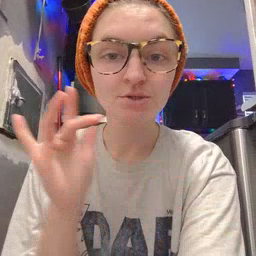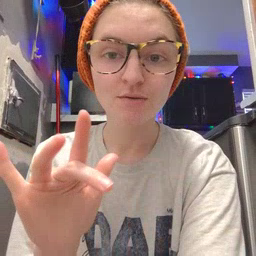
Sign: touch